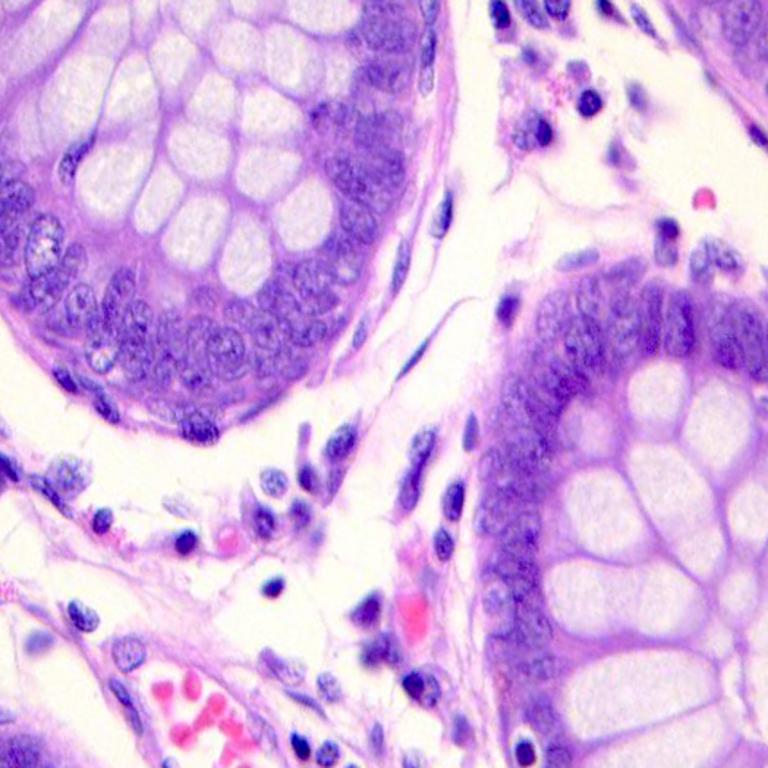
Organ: colon
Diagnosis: benign